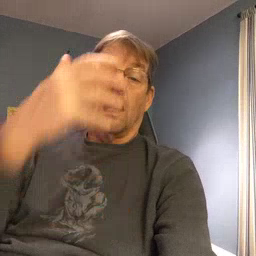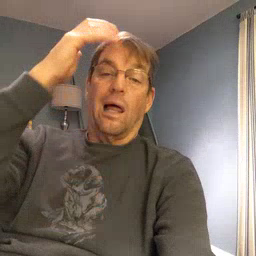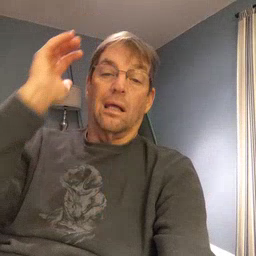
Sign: lion